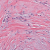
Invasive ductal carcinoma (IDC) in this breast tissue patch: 0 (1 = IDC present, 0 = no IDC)